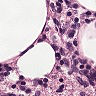
Metastatic tissue present: no